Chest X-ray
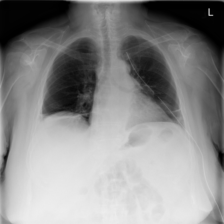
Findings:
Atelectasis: positive
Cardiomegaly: negative
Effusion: negative
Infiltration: positive
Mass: negative
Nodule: negative
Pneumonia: negative
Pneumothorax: negative
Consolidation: negative
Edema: negative
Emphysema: negative
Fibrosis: negative
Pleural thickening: negative
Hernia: negative